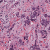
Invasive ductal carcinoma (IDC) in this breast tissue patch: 1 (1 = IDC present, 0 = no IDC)